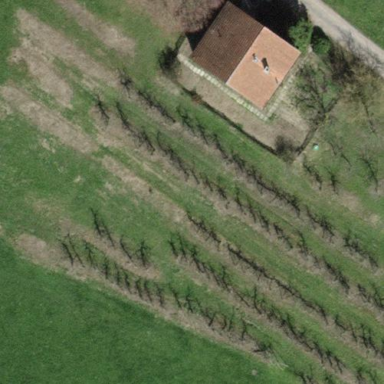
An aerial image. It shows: Orchard.